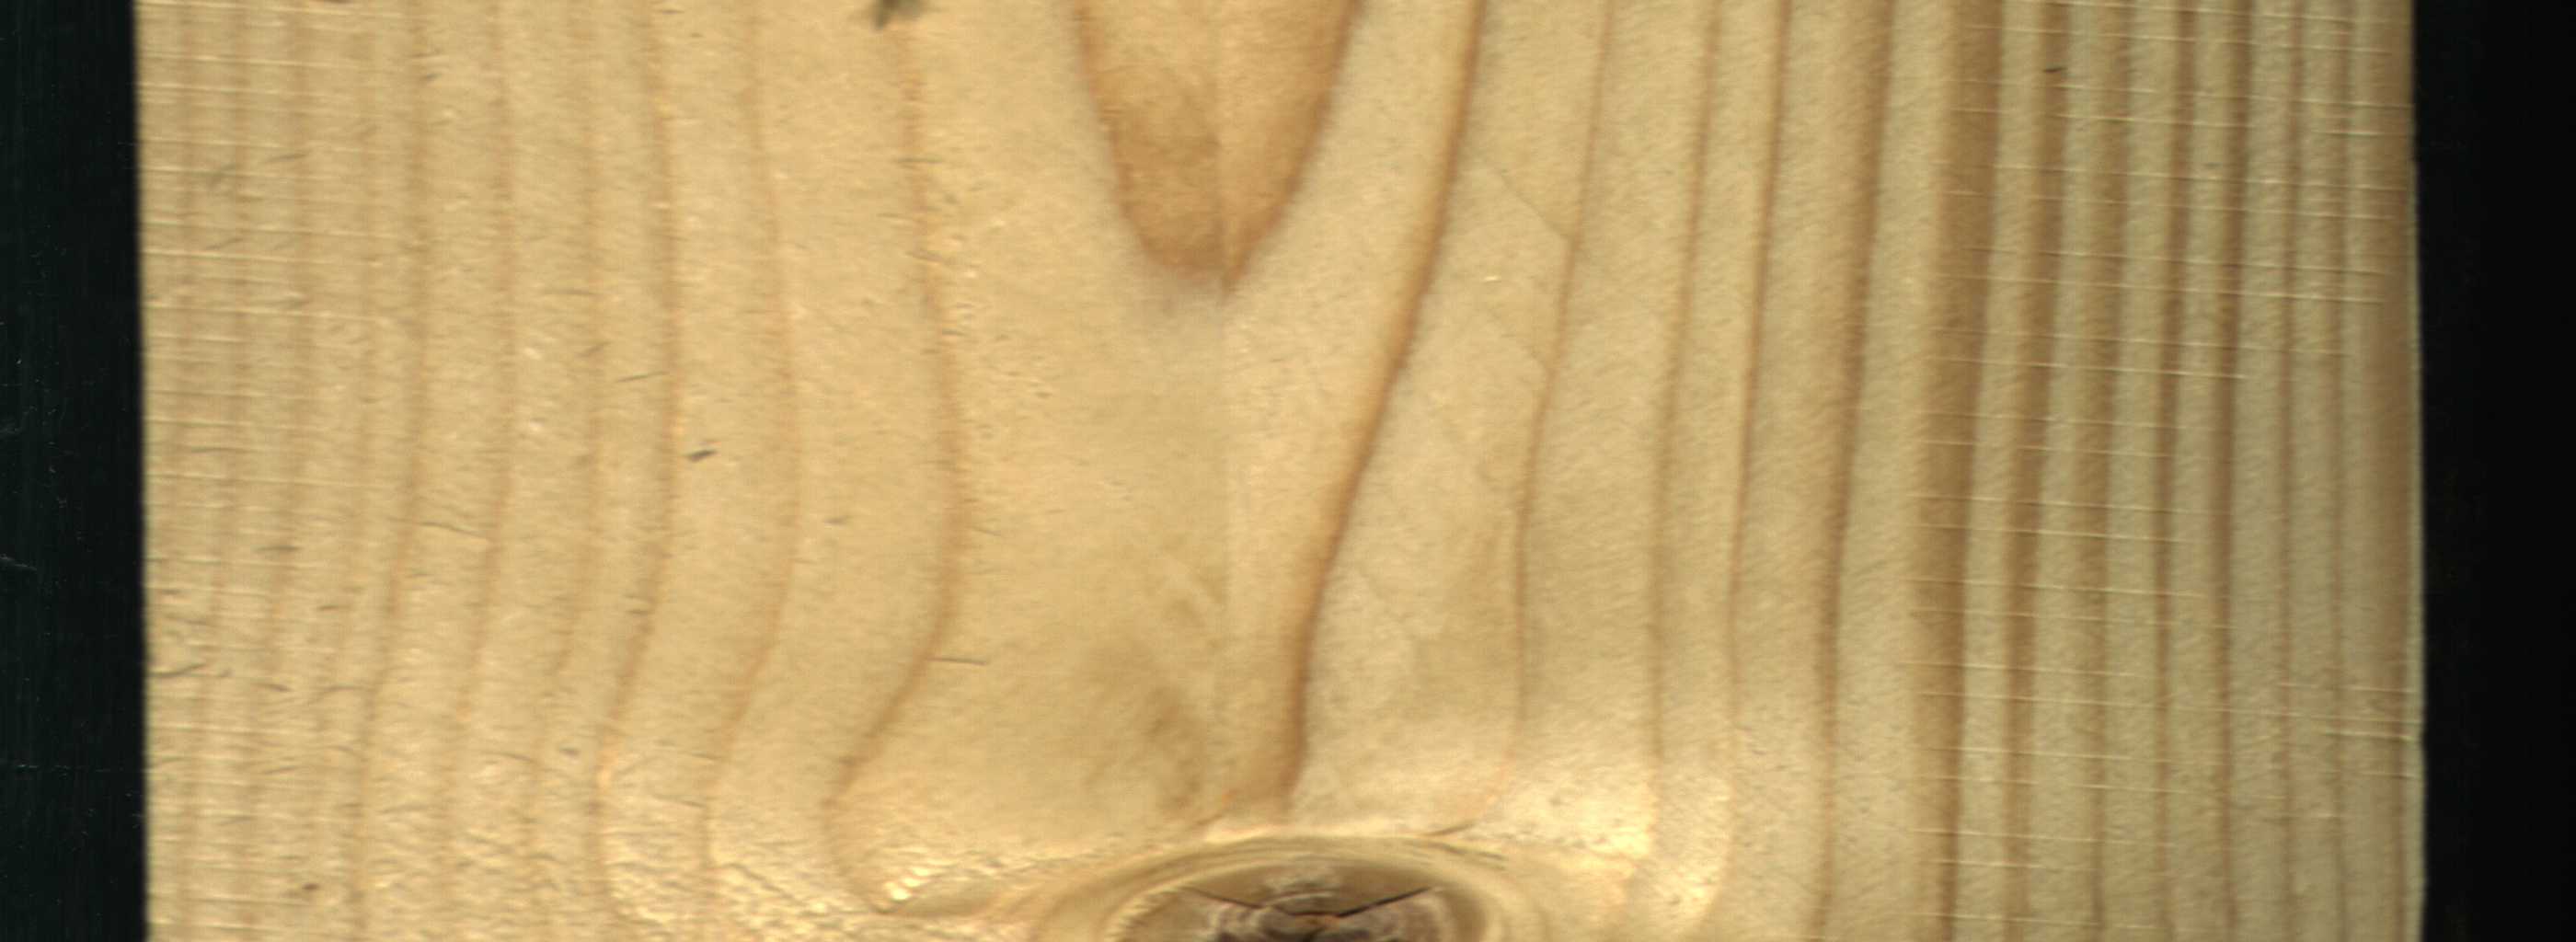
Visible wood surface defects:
knot_with_crack